Question: i am using TabHost for tabbed layout in android xml. How can i style the tabs?

Selected tab should be bulged up as in the figure. How can i set borders to tabs? And box-shadow?
Xml for each tab,
'''
<?xml version="1.0" encoding="utf-8"?>
<selector xmlns:android="http://schemas.android.com/apk/res/android">
<item android:drawable="@drawable/ic_tab_speakers_selected"
android:state_selected="true"/>
<item android:drawable="@drawable/ic_tab_speakers_unselected"/>
</selector>
'''
I managed to set background colors by using following code:
'''
TabWidget.GetChildAt(0).SetBackgroundColor(Android.Graphics.Color.ParseColor("#8ACAE1"));
'''
Here is the code i used to create tabWidget,
'''
TabHost.TabSpec spec;
TabHost.SetBackgroundColor(Android.Graphics.Color.ParseColor("#4B4B4B"));
var intent = new Intent(this, activityType);
intent.AddFlags(ActivityFlags.NewTask);
spec = TabHost.NewTabSpec(tag);
var drawableIcon = Resources.GetDrawable(drawableId);
spec.SetIndicator("", drawableIcon);
spec.SetContent(intent);
TabHost.AddTab(spec);
'''
Please help,
Thanks.
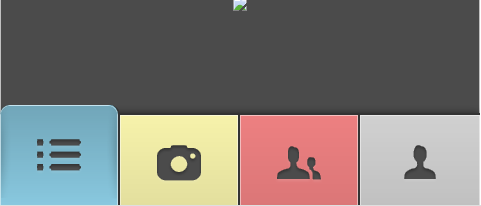
Answer: Got it working.
Method to create tab
'''
private void CreateTab(Type activityType, string tag, string colorcode, int viewId)
{
TabHost.TabSpec spec;
var intent = new Intent(this, activityType);
intent.AddFlags(ActivityFlags.NewTask);
spec = TabHost.NewTabSpec(tag);
View tab = LayoutInflater.Inflate (viewId, null); // viewId = Resource.Layout.TabStyle
spec.SetIndicator (tab);
spec.SetContent(intent);
TabHost.AddTab(spec);
}
'''
TabStyle.axml
'''
<?xml version="1.0" encoding="utf-8"?>
<LinearLayout xmlns:android="http://schemas.android.com/apk/res/android"
android:id="@+id/tabLayout"
android:orientation="vertical"
android:layout_width="fill_parent"
android:background="@drawable/ic_tab_state"
android:layout_height="fill_parent">
<ImageView
android:src="@drawable/feed"
android:layout_width="100dp"
android:layout_height="fill_parent"
android:scaleType="centerInside"
android:layout_marginTop="15dp"
android:layout_marginLeft="9dp"
android:layout_marginRight="9dp"
android:layout_marginBottom="9dp"
android:adjustViewBounds="true"
android:layout_gravity="center_vertical|center_horizontal"
android:id="@+id/tabIcon" />
</LinearLayout>
'''
ic_tab_state.xml
'''
<?xml version="1.0" encoding="utf-8"?>
<selector xmlns:android="http://schemas.android.com/apk/res/android">
<item android:drawable="@drawable/selectedTab"
android:state_selected="true"/>
<item android:drawable="@drawable/unselectedTab"/>
</selector>
'''
selectedTab.xml
'''
<?xml version="1.0" encoding="utf-8"?>
<layer-list xmlns:android="http://schemas.android.com/apk/res/android">
<item android:top="6dp">
<shape android:shape="rectangle">
<gradient android:startColor="#AAAAAA" android:centerColor="#888888"
android:endColor="#666666" android:angle="90" />
<corners android:bottomRightRadius="0dp"
android:bottomLeftRadius="0dp" android:topLeftRadius="10dp"
android:topRightRadius="10dp" />
</shape>
</item>
<item android:top="4dp" android:left="1dp" android:right="1dp"
android:bottom="0dp">
<shape android:shape="rectangle">
<solid android:color="#8ACAE1" />
<corners android:bottomRightRadius="0dp"
android:bottomLeftRadius="0dp" android:topLeftRadius="8dp"
android:topRightRadius="8dp" />
</shape>
</item>
</layer-list>
'''
unselectedTab.xml
'''
<?xml version="1.0" encoding="utf-8"?>
<layer-list xmlns:android="http://schemas.android.com/apk/res/android">
<item android:top="11dp">
<shape android:shape="rectangle">
<solid android:color="#333333" />
</shape>
</item>
<item android:top="12dp" android:left="1dp" android:right="1dp"
android:bottom="0dp">
<shape android:shape="rectangle">
<solid android:color="#8ACAE1" />
</shape>
</item>
</layer-list>
'''